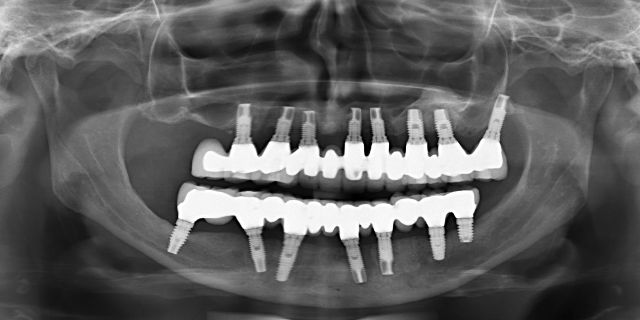
adult